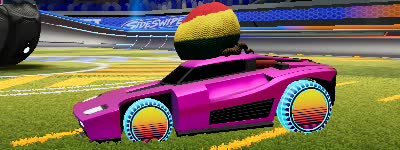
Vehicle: breakout